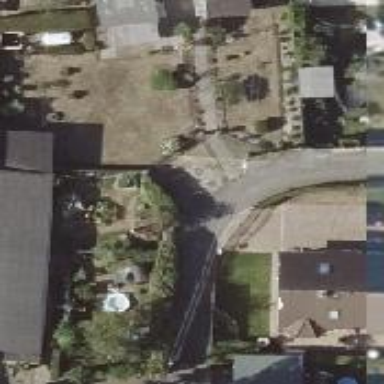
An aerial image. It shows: Asphalt road in residential area.